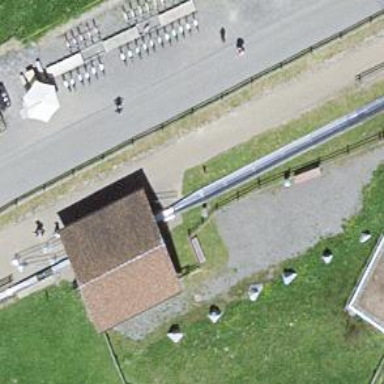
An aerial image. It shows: Building passage tunnel leading to summer toboggan attraction.